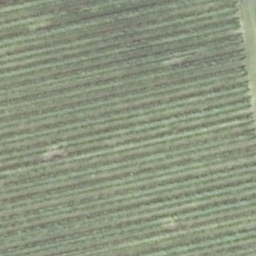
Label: agricultural